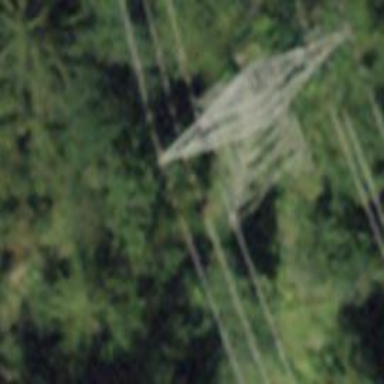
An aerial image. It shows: Power tower.